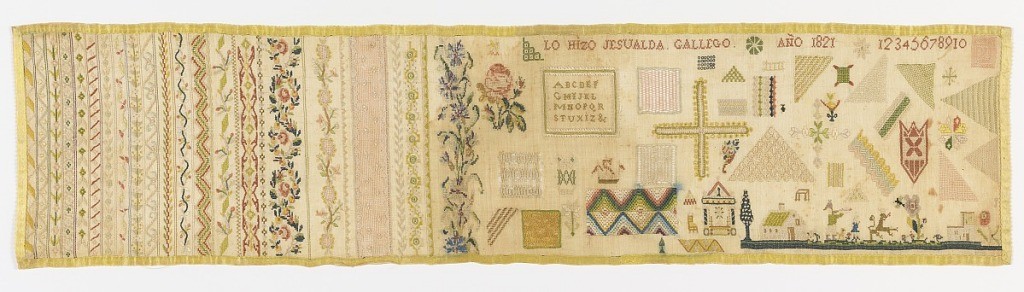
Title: Sampler
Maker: Jesualda Gallego
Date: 1821
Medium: silk embroidery on linen foundation Technique: embroidered in running, satin, knot, four-sided, chain, cross, buttonhole, reflected element work, and withdrawn element work on plain weave foundation
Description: Long horizontal sampler with vertical stripes of floral pattern, spot motifs, alphabet and numerals.  Bound with yellow silk ribbon.